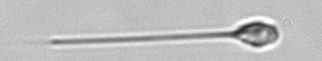
Label: Asterionellopsis_glacialis